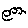
Label: cloud